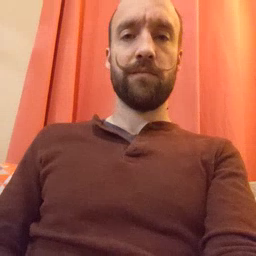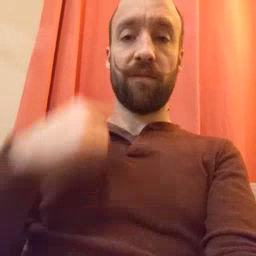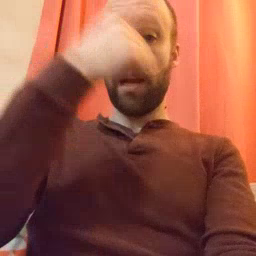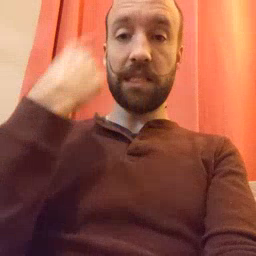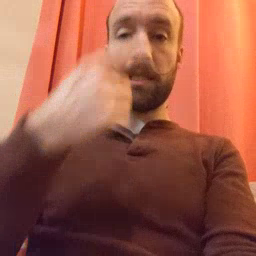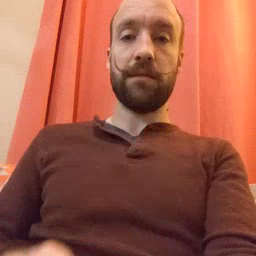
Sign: face